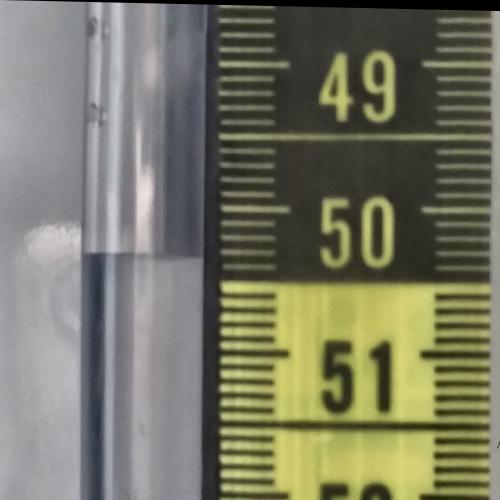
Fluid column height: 50.3 cm